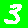
Digit: 3